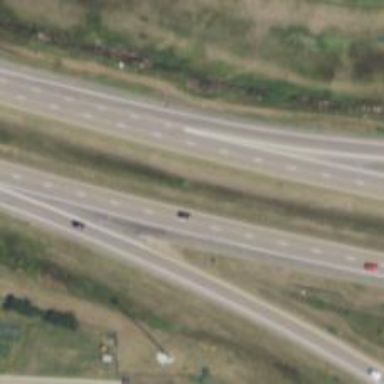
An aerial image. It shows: Asphalt motorway.